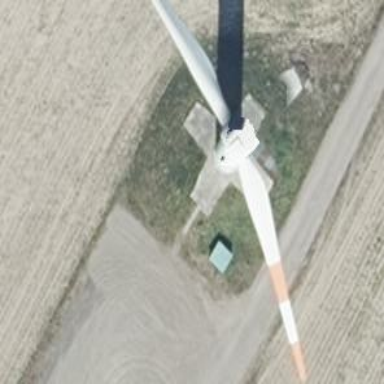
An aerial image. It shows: Wind power generator.